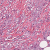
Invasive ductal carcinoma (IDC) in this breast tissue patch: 1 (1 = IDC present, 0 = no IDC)